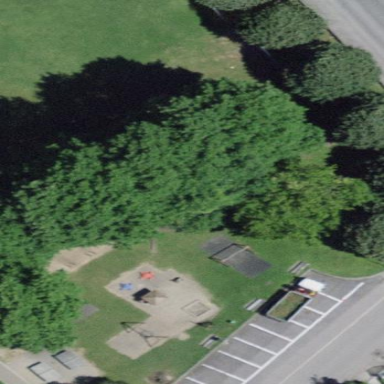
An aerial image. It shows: Playground area for leisure land.